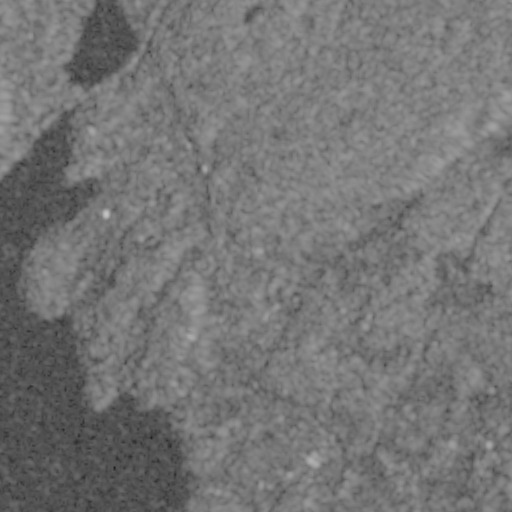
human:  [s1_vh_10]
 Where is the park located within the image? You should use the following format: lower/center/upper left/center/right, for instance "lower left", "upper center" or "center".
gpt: The park is located in the lower center of the image.
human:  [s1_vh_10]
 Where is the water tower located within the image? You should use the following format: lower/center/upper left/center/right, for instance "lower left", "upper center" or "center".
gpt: The water tower is located in the center of the image.
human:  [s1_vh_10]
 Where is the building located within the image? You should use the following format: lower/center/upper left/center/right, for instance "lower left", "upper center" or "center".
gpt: There is no building in the image.

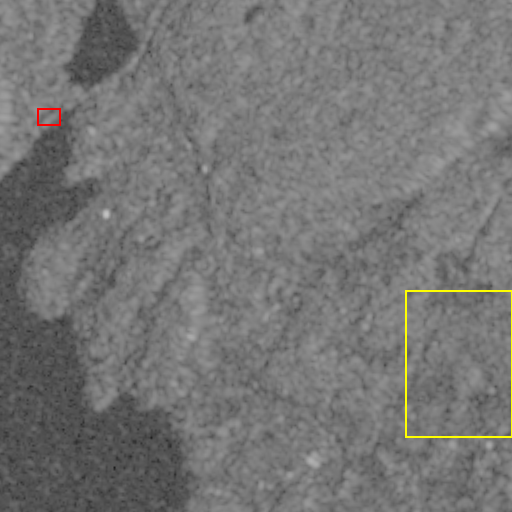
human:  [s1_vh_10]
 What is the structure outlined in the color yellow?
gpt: The structure outlined in yellow is a crop field.
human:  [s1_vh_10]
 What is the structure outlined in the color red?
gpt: The structure outlined in red is a parking lot.
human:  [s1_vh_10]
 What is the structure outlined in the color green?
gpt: There is no green outline.